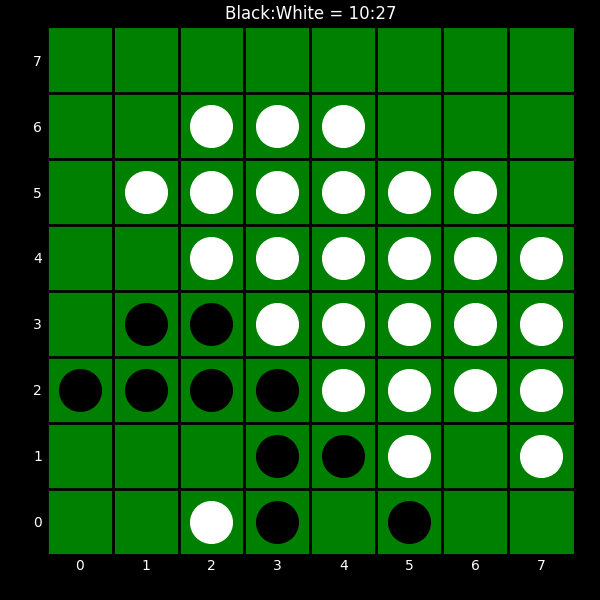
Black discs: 10
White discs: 27